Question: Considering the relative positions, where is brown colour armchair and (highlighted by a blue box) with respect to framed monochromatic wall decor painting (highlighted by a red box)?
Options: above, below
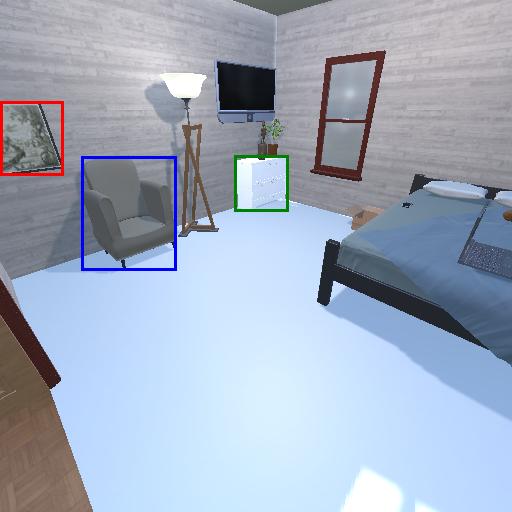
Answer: above